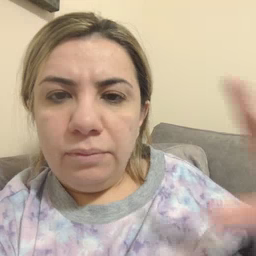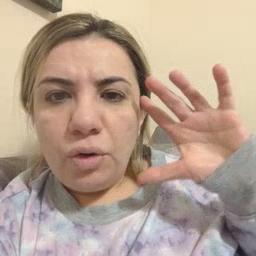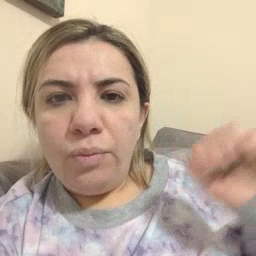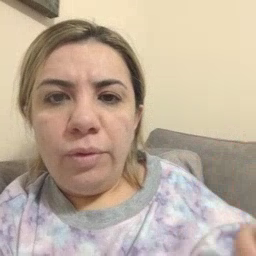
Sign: loud